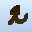
Label: 2